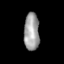
Tissue: lung
Cell type: Others
Senescence score: 0.167
Nuclear area (px): 565
Mean DAPI intensity: 158.658